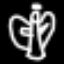
Label: angel